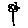
Label: flower